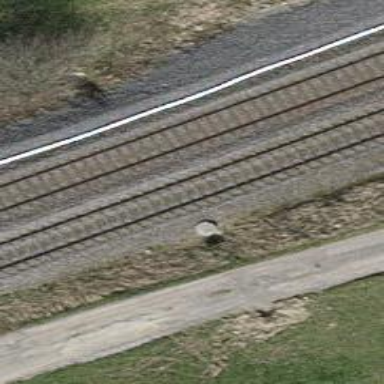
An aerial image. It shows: Railway track with contact line for electrification.